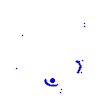
Particle: electron